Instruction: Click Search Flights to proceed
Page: home
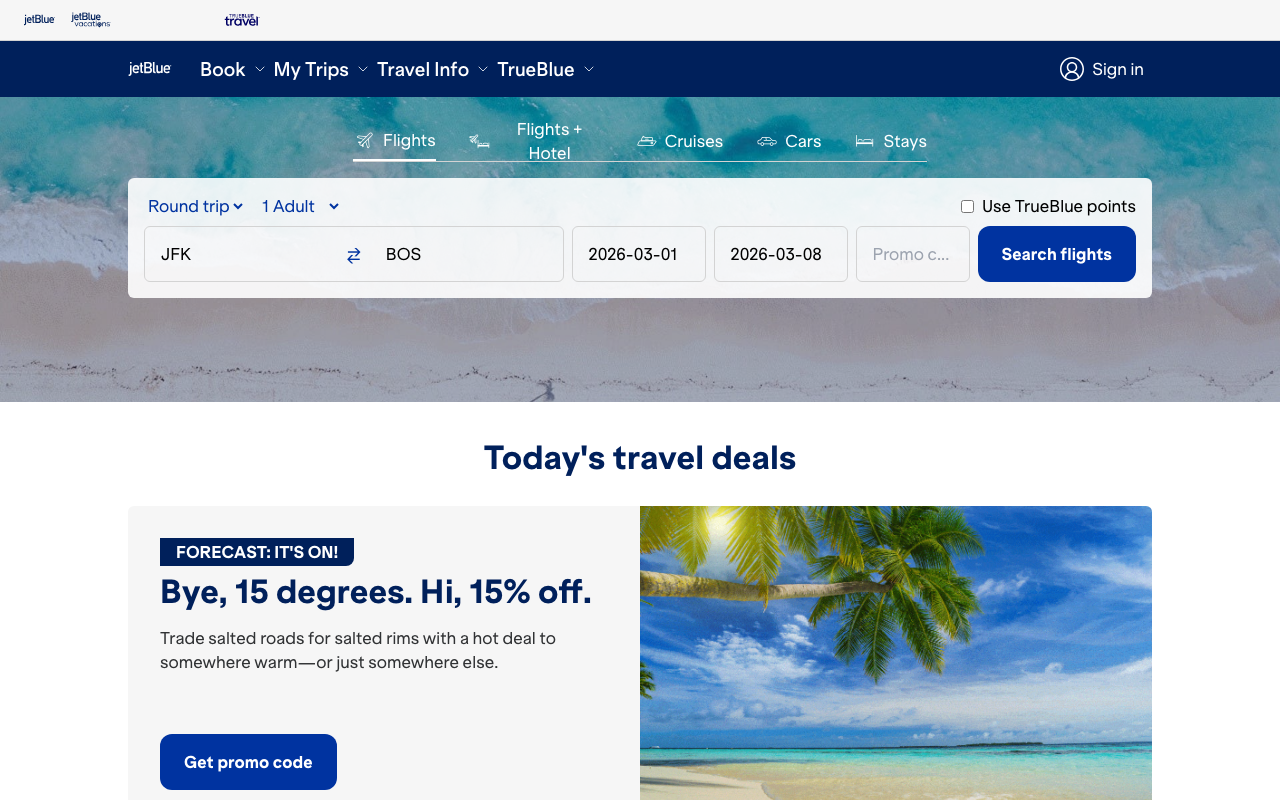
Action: click